Question: I'm rewriting my App framework for future reuse and I've hit an interesting question:
Is it better to thread the app together with models or with views?
Threading the app together with views may look something like (ignore any syntax errors pls)
'''
....
//inside of AppView() or something
var somepage = new PageView({model:new PageModel({url:"whatever"}),some more stuff..}), some more..});
// then in PageView's initialize, listen for the model's load to call render()..
'''
or would it be better to do:
'''
....
var somepage = new PageModel({url:"whatever",view:new PageView({}),some more stuff..}), some more..});
// then in PageModel's parse() function call this.view.render()..
'''
Personally I'm inclined to do code it with the View being prevalent but I've seen it done both ways and wondered if there were any major advantages in favour of either.
Incidentally the use case is basically a framework with uses a sort of 'sitemap' in JSON to setup a whole site (similar to AS3 Gaia framework does with XML) then it boots up something like this:

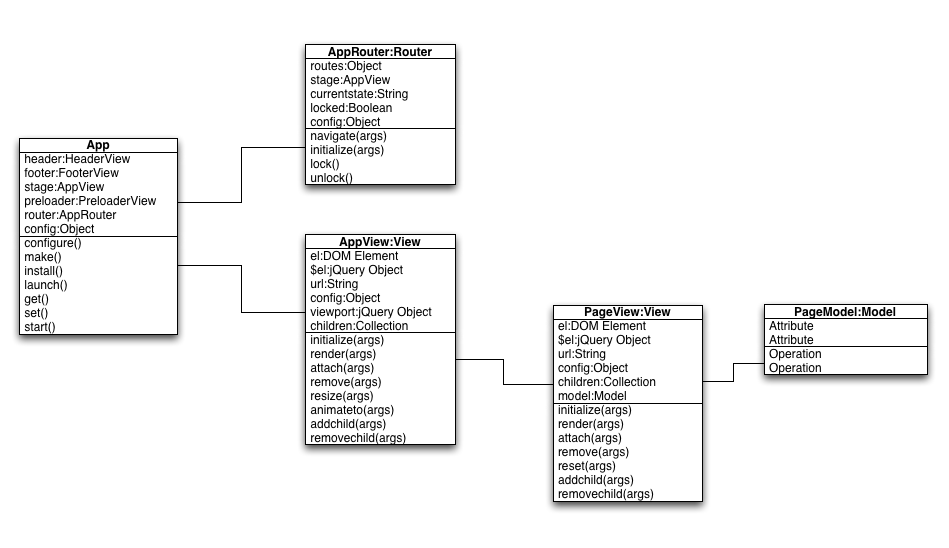
Answer: Models have 2 typical use cases
1. Representing some kind of data, usually with a reference to some kind of rest Api at a server. In this case a view manages and controls the model and the data in the model.
2. Representing the state of the application or the state of a view (which is part of the application). In this case, the model reflects the state of the view, but does not have any tasks of it own. The view only reacts to the state and state changes.
In both cases, the models should be part of the view or attached to the view and not vice versa. So clearly option 1.